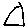
Label: triangle